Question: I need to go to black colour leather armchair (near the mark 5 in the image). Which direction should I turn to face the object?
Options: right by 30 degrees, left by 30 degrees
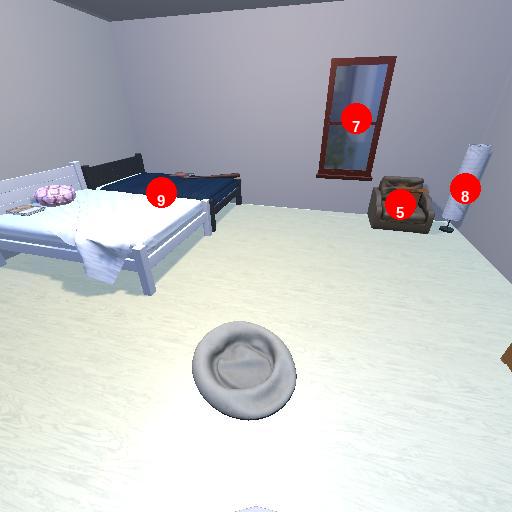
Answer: right by 30 degrees